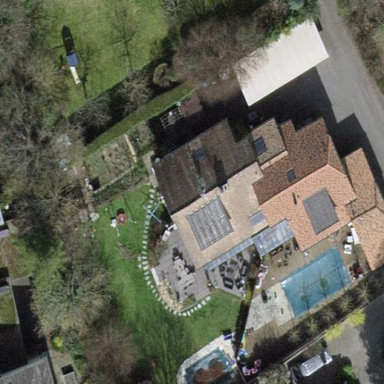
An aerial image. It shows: Garden enclosed by fence.